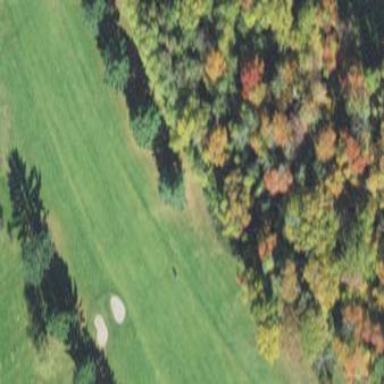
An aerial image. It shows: Grassy fairway on golf course.